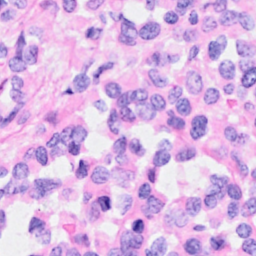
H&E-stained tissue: Breast